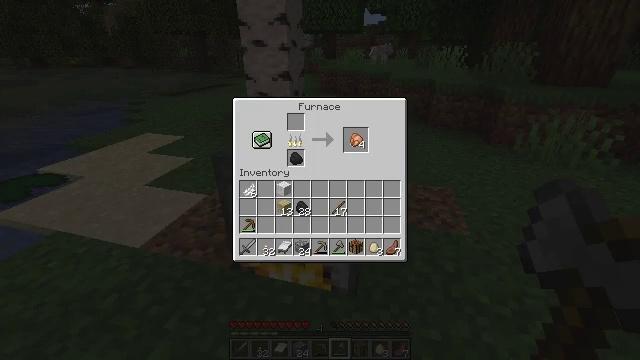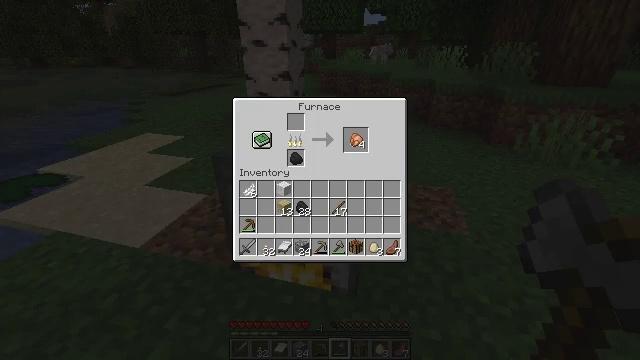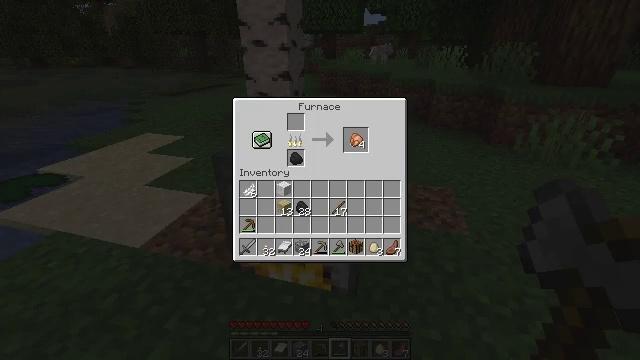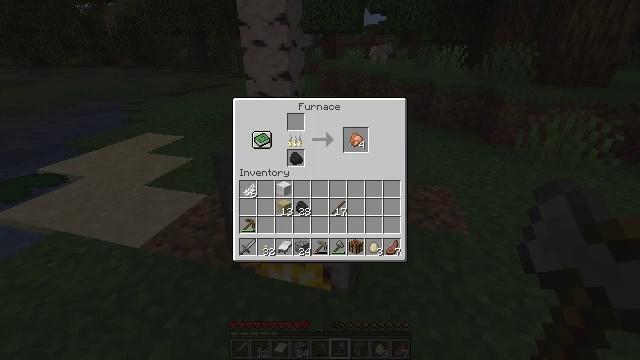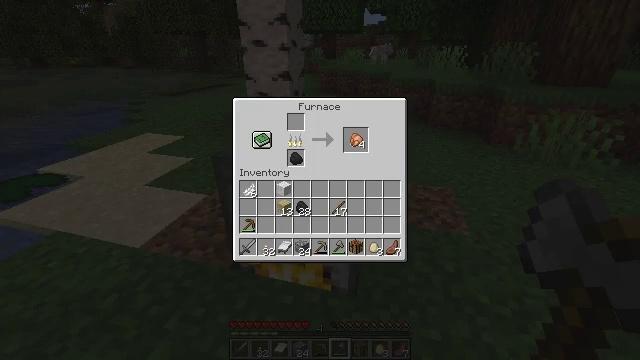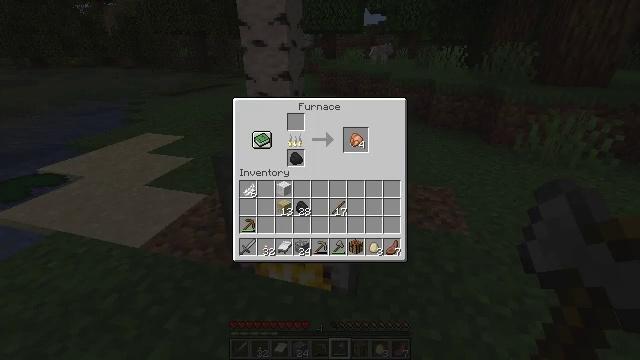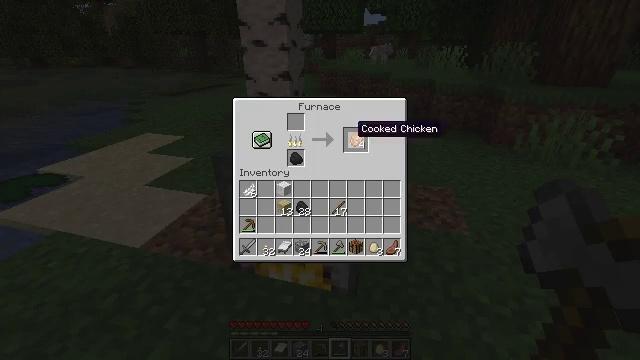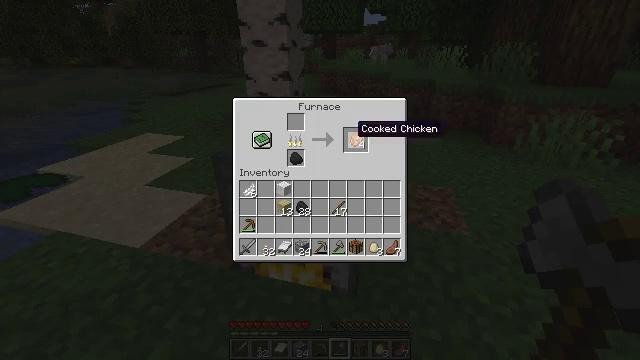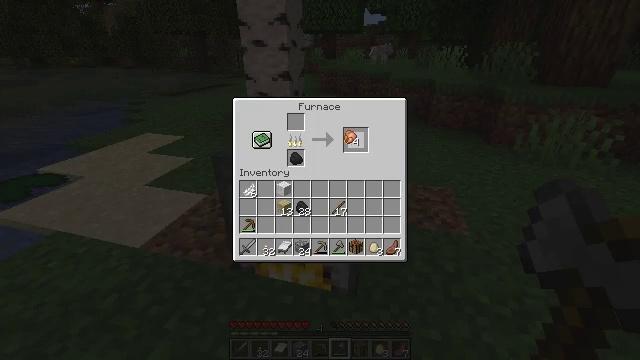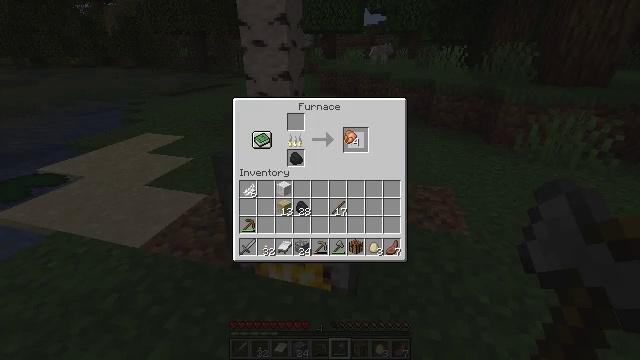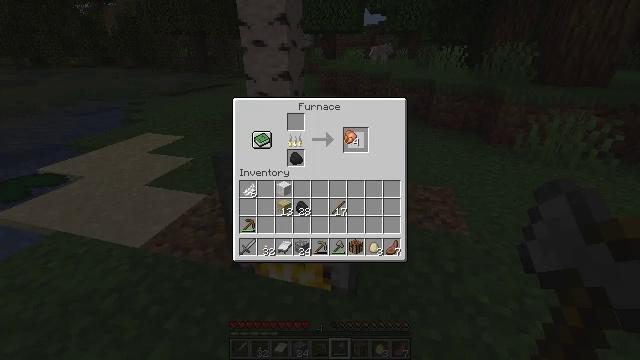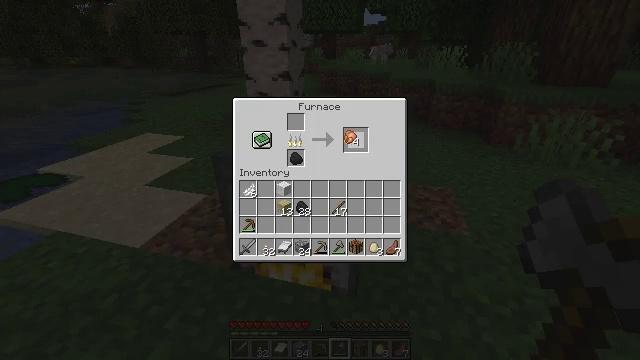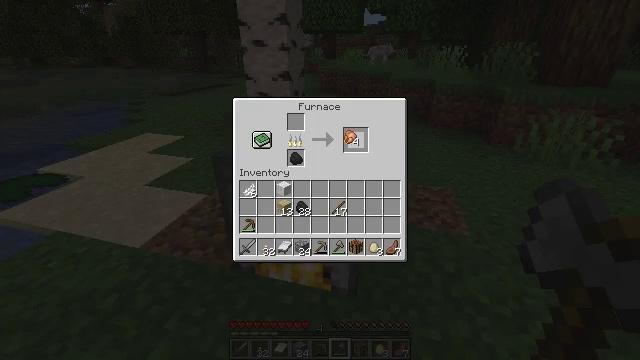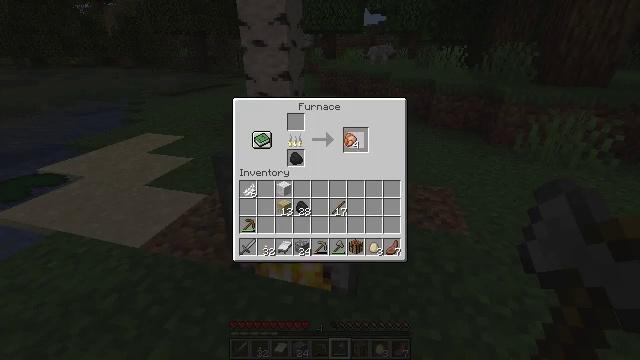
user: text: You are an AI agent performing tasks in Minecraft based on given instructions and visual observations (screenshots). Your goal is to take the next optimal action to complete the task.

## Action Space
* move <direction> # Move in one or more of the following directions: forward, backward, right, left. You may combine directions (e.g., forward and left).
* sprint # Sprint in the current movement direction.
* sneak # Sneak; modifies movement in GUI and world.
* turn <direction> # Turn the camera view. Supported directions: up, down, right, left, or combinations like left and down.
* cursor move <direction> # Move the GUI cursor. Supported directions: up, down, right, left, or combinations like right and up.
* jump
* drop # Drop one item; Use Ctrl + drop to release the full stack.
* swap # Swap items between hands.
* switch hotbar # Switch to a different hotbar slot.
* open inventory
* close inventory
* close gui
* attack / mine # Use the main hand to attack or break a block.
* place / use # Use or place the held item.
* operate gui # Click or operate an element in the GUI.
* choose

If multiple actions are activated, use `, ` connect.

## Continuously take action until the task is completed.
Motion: motion action
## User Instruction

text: Get a cooked chicken by cooking it.
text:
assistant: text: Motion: no_op
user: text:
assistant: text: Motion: cursor move right and up
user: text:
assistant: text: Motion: cursor move up
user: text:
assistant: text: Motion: no_op
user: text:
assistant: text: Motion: no_op
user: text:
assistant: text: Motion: no_op
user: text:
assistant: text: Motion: no_op
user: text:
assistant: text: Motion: operate gui
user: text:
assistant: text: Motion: operate gui
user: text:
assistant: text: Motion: operate gui
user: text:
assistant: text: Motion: operate gui
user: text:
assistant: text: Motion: no_op
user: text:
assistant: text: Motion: no_op
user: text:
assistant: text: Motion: no_op